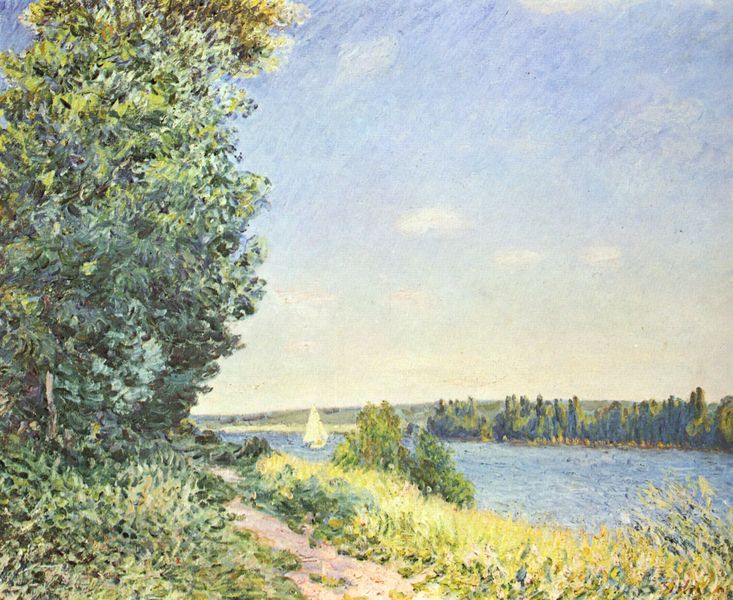
Titel: Normandie, Pfad am Wasser, abends bei Sahurs
Künstler: Alfred Sisley
Standort: Rouen
Institution: Musée des Beaux-Arts
Schlagwörter: baum, blau, blätter, dunkel, gemälde, himmel, laub, meer, schatten, wasser, weiß, wolken, aquarell, bäume, cezanne, fluss, gelb, grün, impressionismus, landschaft, ocker, sand, see, teich, ufer, grau, hell, licht, schwarz, strasse, gras, rasen, weg, wiese, wolke, beige, weit, signatur, bach, ebene, erde, gräser, halme, horizont, hügel, natur, schilf, vögel, weide, wind, busch, büsche, gebüsch, gewässer, kanal, pastos, pfad, sonne, sträucher, trampelpfad, wiesen, land, blatt, pflanzen, wald, boot, boote, hellblau, schiff, schiffe, segel, segelboot, sommer, wellen, segelschiff, idylle, van gogh, romantik, strom, duktus, monet, bucht, impression, punkte, gogh, links, wälder, heiter, impresionismus, sisley, signac, plein air, fjord, bäumer, wals, pointillismus, pissaro, sesley, wölkchen, flß, biege, uferweg, van goch, wälde, teih, schiffschiffe, labndschaft, völgel, himmelbleu